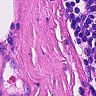
Metastatic tissue present: no